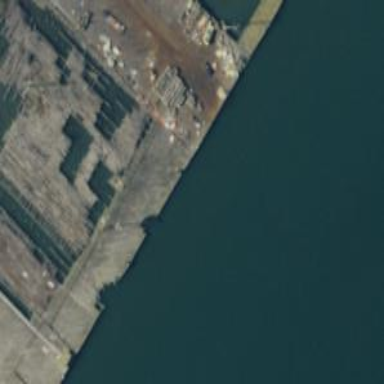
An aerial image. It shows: Pier that is in ruins.